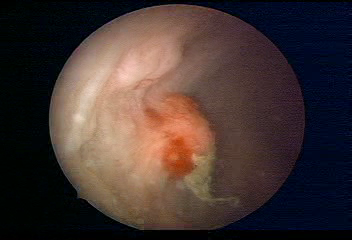
Modality: WLC
Class: Malignant
Subclass: HighGradePapillary
Lesion: L1
Stage: T1
Morphology: Papillary
Bladder cancer association: Yes
Annotated structures: Tumor